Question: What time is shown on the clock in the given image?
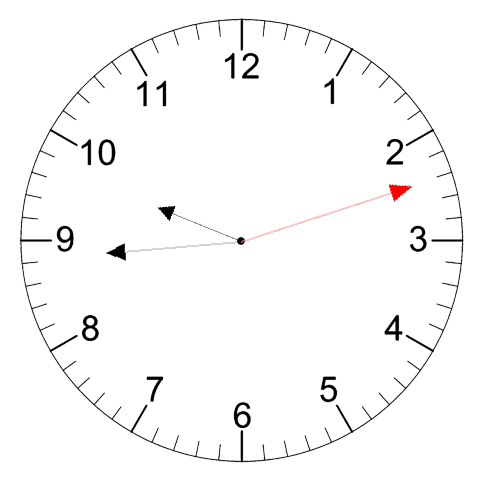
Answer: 09:44:12